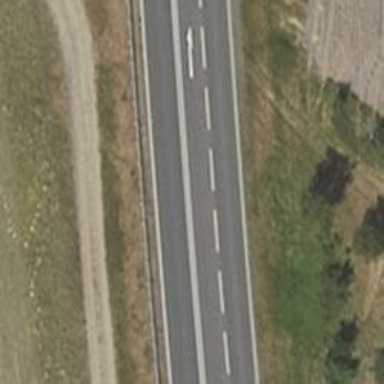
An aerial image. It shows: Asphalt motorroad with trunk classification.